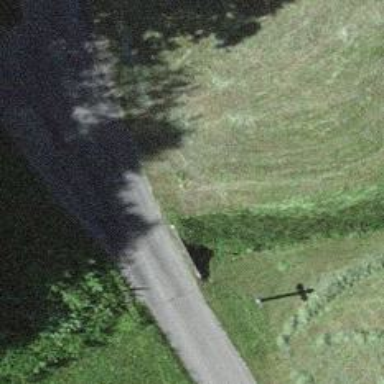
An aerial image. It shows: Residential road with asphalt surface that features bridge.